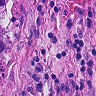
Metastatic tissue present: no